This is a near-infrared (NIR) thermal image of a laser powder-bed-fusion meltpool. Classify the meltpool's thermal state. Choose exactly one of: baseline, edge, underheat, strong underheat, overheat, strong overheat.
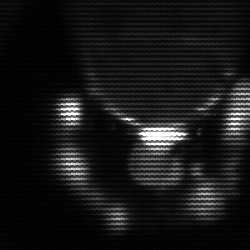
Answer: edge